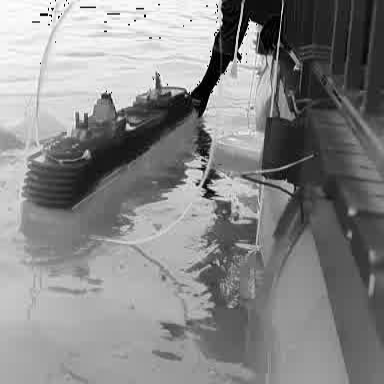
There is a container_ship in the infrared image.